Field crop: maize
Growth stage: 2
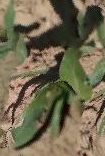
Species: maize